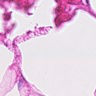
Metastatic tissue present: no